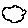
Label: cloud